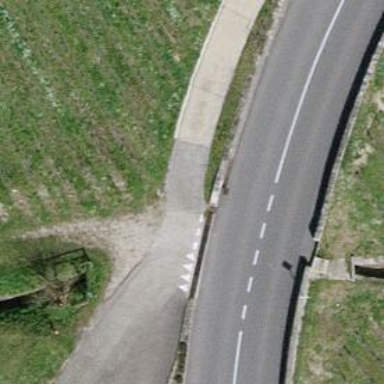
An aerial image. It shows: Service road with high-quality grade 1 track surface.